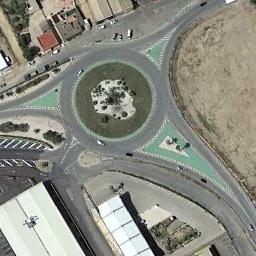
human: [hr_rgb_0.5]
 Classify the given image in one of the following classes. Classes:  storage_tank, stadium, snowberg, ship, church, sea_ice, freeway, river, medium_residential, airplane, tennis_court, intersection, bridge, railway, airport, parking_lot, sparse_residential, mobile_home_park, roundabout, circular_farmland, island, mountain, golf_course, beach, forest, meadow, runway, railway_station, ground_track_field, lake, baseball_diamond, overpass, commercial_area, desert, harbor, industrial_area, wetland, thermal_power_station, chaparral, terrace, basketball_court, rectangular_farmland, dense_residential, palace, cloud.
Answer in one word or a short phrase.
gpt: roundabout